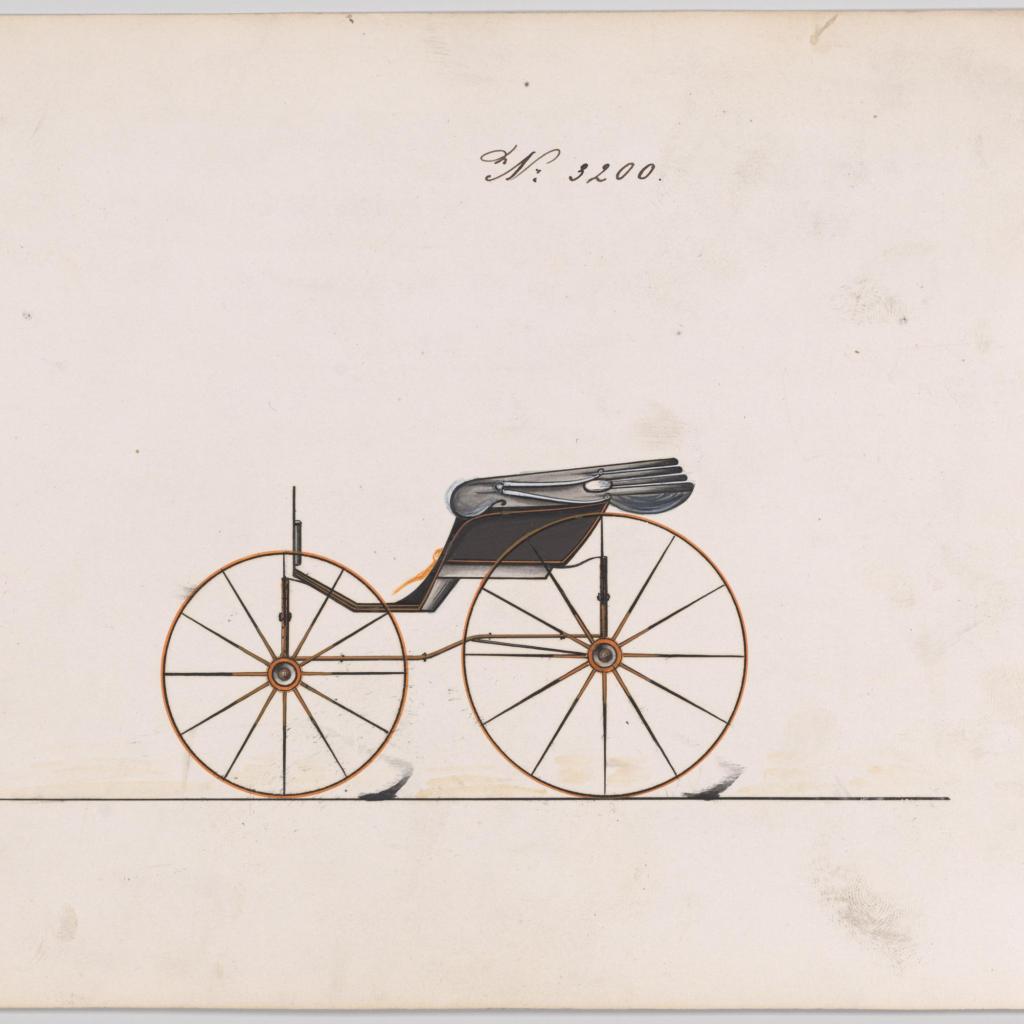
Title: Design for Pony Phaeton, no. 3200
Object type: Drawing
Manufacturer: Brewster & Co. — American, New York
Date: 1876
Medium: Pen and black ink, watercolor and gouache.
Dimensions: Sheet: 6 13/16 x 10 in. (17.3 x 25.4 cm)
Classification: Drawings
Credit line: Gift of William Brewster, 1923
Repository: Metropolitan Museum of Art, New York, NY